Question: I have a code to generate a GUI with PyQt5 that enables a user to create multiple buttons (QPushButton) based on an entry (QLineEdit), and to delete these buttons when pressing an "X" button (deleteLater()).
My problem is that when deleting some of these buttons by pressing the associated X-button, this leaves a small empty space where the buttons were initially, and I therefore wonder how to remove these spaces?
Image of the empty spaces

'''
from PyQt5.QtWidgets import QApplication, QMainWindow, QPushButton, QLineEdit, QWidget, QVBoxLayout, QHBoxLayout, QGridLayout, QGroupBox, QScrollArea, QLabel
from PyQt5.QtCore import Qt
import sys
class MyWindow(QMainWindow):
def __init__(self):
super(MyWindow, self).__init__()
self.setWindowTitle("My Program")
self.setGeometry(100, 100, 1500, 1500)
self.initUI()
def initUI(self):
widgets = MainWidgets()
self.setCentralWidget(widgets)
class MainWidgets(QWidget):
def __init__(self):
super().__init__()
self.initUI()
def initUI(self):
self.grid = QGridLayout()
self.grid.setColumnStretch(0, 1)
self.grid.setColumnStretch(1, 1)
self.grid.setColumnStretch(2, 1)
self.grid.setColumnStretch(3, 1)
self.grid.setColumnStretch(4, 1)
self.groupBox = QGroupBox("Labels")
self.groupBox.setStyleSheet('''
QGroupBox::title {
subcontrol-position: top center;
}
''')
right_column_layout = QVBoxLayout(self.groupBox)
scrollArea = QScrollArea()
scrollArea.setVerticalScrollBarPolicy(Qt.ScrollBarAlwaysOn)
scrollArea.setWidgetResizable(True)
right_column_layout.addWidget(scrollArea)
scrollArea.setWidget(RightColWidgets())
self.grid.addWidget(self.groupBox, 0, 5, 1, 5)
self.setLayout(self.grid)
class RightColWidgets(QWidget):
def __init__(self):
super().__init__()
self.initUI()
def initUI(self):
self.layout = QVBoxLayout(self)
self.labelEntry = QLineEdit(self)
self.addLabelButton = QPushButton(self)
self.addLabelButton.setText("Add Label")
self.addLabelButton.clicked.connect(self.addNewLabel)
self.emptyspace = QLabel(self)
self.layout.addWidget(self.labelEntry, stretch=0)
self.layout.addWidget(self.addLabelButton, stretch=0)
self.layout.addWidget(self.emptyspace, stretch=1)
def addNewLabel(self):
labelname = self.labelEntry.text()
newLabelItems = Labels(self, labelname)
self.layout.insertWidget(2, newLabelItems)
class Labels(QWidget):
def __init__(self, parent, labelname, *args, **kwargs):
super().__init__(parent, *args, **kwargs)
self.mylabelname = labelname
self.initUI()
def initUI(self):
self.labelButton = QPushButton(self)
self.labelButton.setText(str(self.mylabelname))
self.labelButton.setStyleSheet("""
QPushButton {border: 1px solid back; background: rgba(103, 186, 181, 0.5); padding-top: 10px; padding-bottom: 10px}
""")
self.labelButton.clicked.connect(self.printbutton)
self.buttonErase = QPushButton(self)
self.buttonErase.setText("X")
self.buttonErase.setStyleSheet("""
QPushButton {border: 1px solid back; padding-right: 5 px; padding-left: 5 px; padding-top: 10px; padding-bottom: 10px}
""")
self.buttonErase.clicked.connect(self.erasebutton)
layout = QHBoxLayout(self)
layout.setContentsMargins(0, 0, 0, 0)
layout.addWidget(self.labelButton, stretch=1)
layout.addWidget(self.buttonErase, stretch=0)
def printbutton(self):
print('clicked:', self.labelButton.text())
def erasebutton(self):
self.labelButton.deleteLater()
self.buttonErase.deleteLater()
if __name__ == '__main__':
app = QApplication(sys.argv)
# app.setStyle('Fusion')
window = MyWindow()
window.showMaximized()
sys.exit(app.exec_())
'''
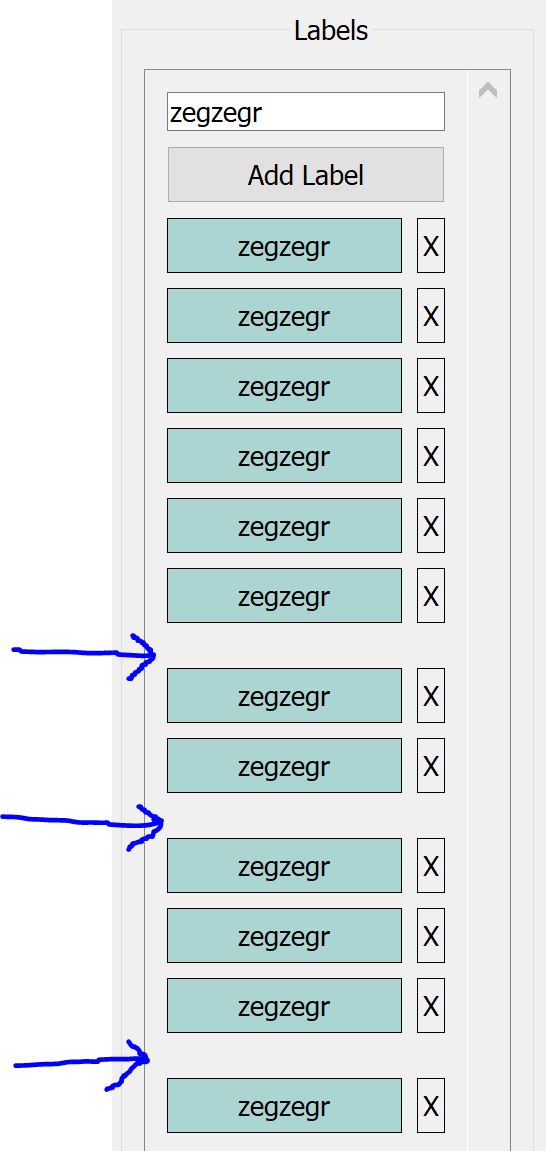
Answer: Deleting the children does not delete the container, so what you see is the empty 'Labels' widget with the spacing of its layout 'contentsMargins()'.
A simple solution could be to directly connect the button with its own 'deleteLeter()', which automatically deletes its children:
'''
self.buttonErase.clicked.connect(self.deleteLater)
'''
A solution would be to connect the signal to the and let it do everything necessary in a way, as you might need to keep track of the existing widgets (for instance, to remove them from the list of currently existing labels):
'''
class RightColWidgets(QWidget):
# ...
def addNewLabel(self):
labelname = self.labelEntry.text()
newLabelItems = Labels(self, labelname)
self.layout.insertWidget(2, newLabelItems)
newLabelItems.buttonErase.clicked.connect(
lambda: self.deleteLabel(newLabelItems))
def deleteLabel(self, widget):
self.layout.removeWidget(widget)
widget.deleteLater()
'''
Obviously, in this case you don't need to connect the 'clicked' signal in the 'initUi' of the 'Label' class anymore.
Note that <URL> property of any QWidget, so you should not overwrite it.